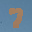
Label: 7